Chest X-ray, PA view. Patient: 65 years old, sex M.
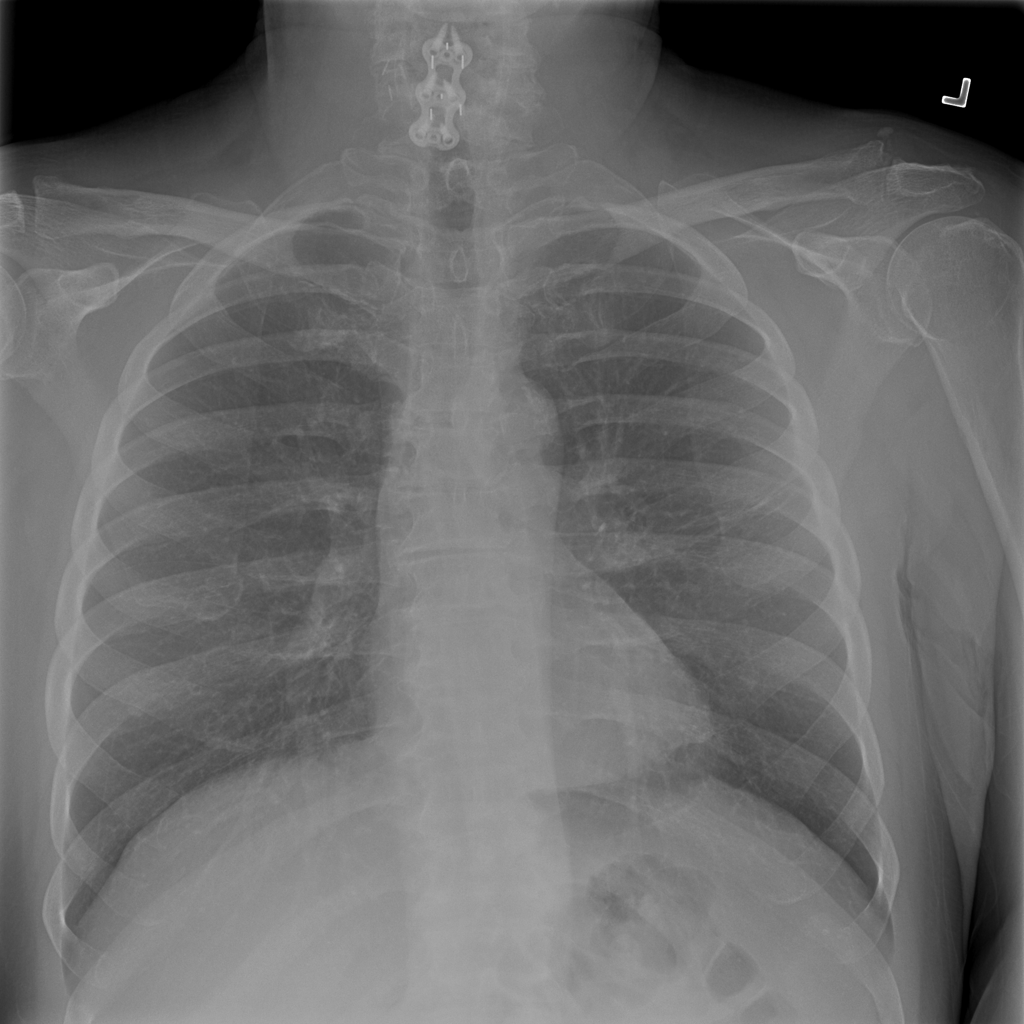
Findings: No Finding